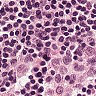
Metastatic tissue present: no